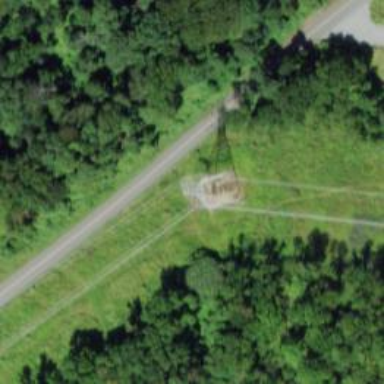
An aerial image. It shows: Lattice structure tower used for power distribution.